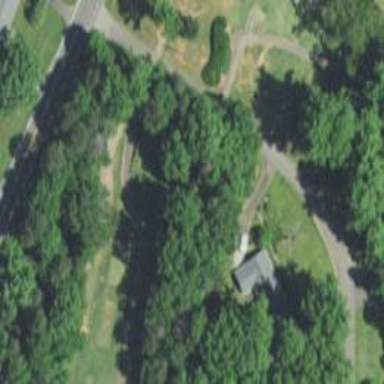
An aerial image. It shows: Service road designated as golf cart path.